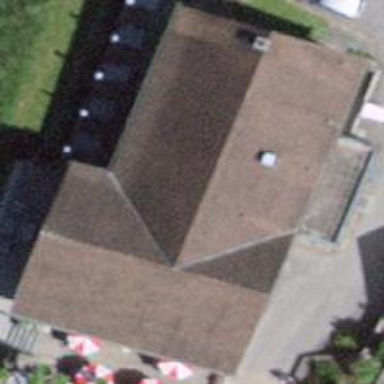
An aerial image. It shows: Restaurant building.